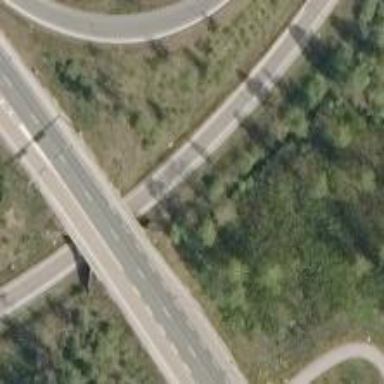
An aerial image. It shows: Asphalt motorway link.